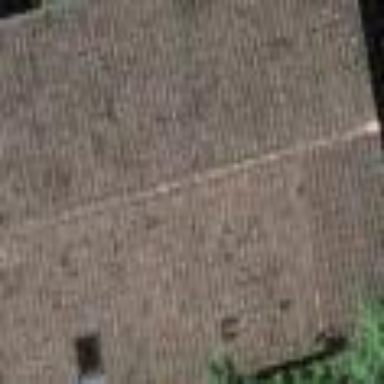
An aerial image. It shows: Barn.